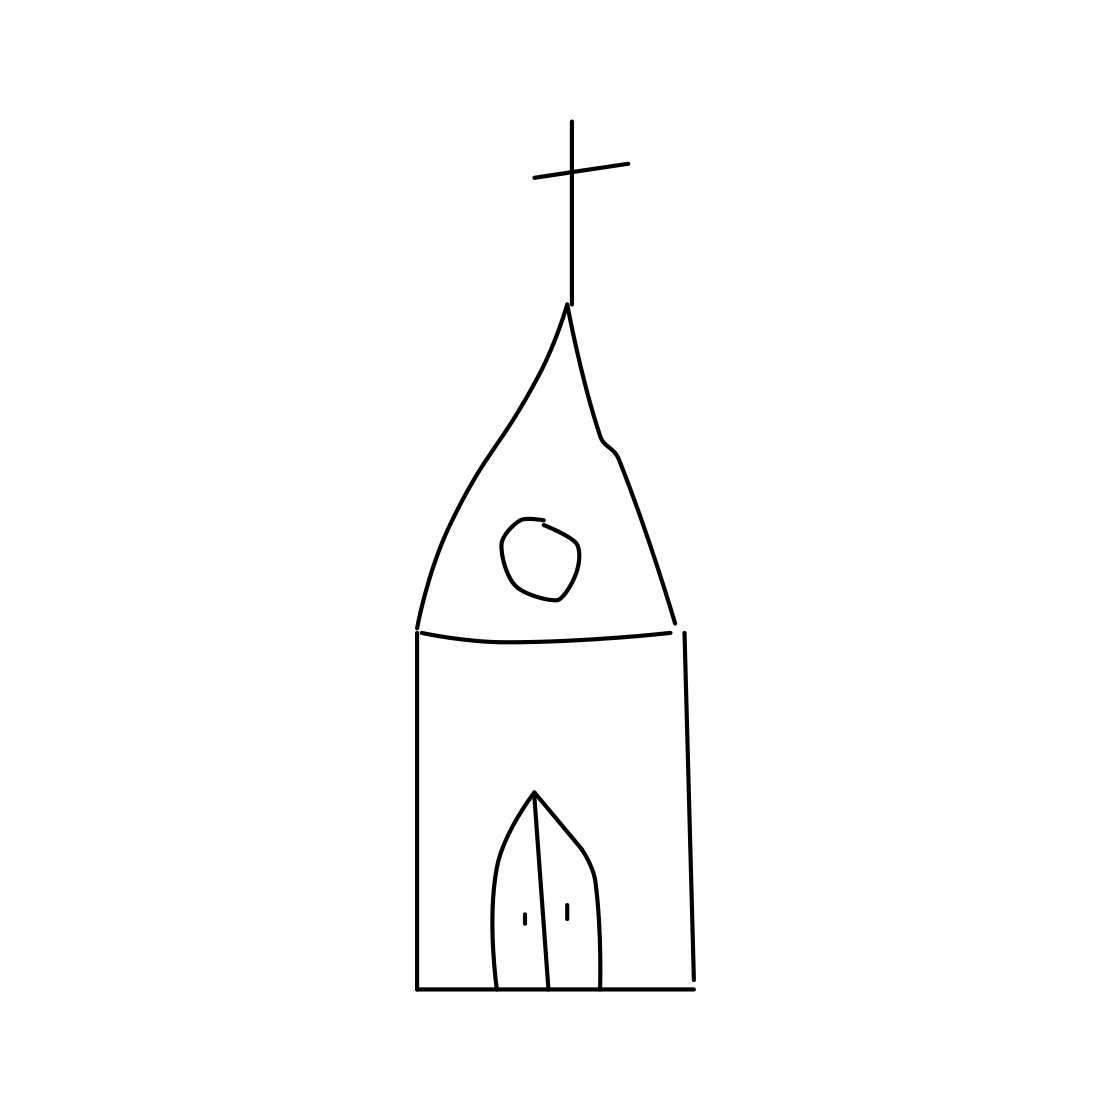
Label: church